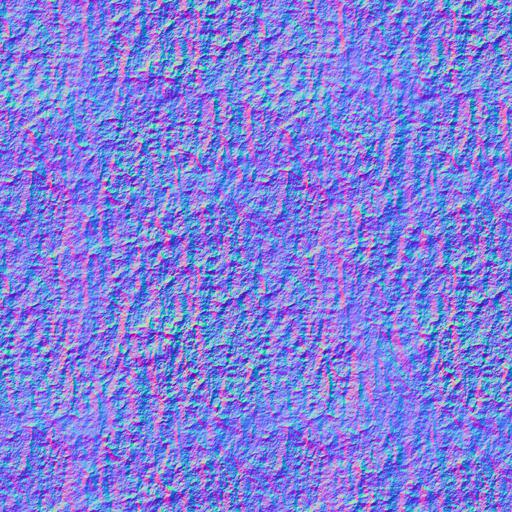
bark dark smooth tree wood wooden